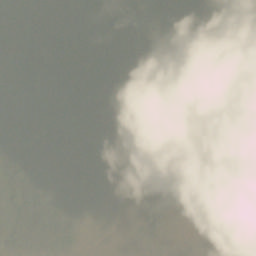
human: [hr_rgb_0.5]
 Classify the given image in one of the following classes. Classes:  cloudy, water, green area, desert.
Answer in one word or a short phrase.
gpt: cloudy